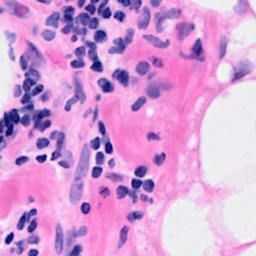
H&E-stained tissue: Breast